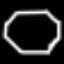
Label: octagon